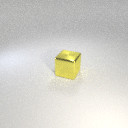
large yellow metal cube